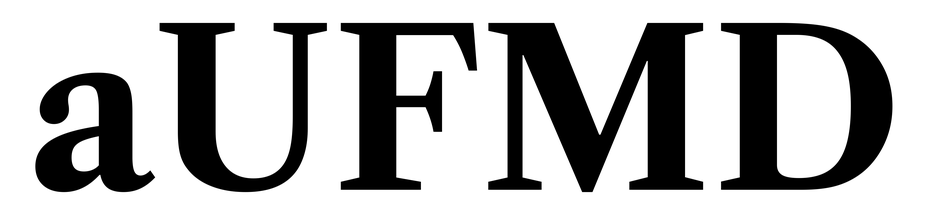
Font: LibreCaslonText_Bold